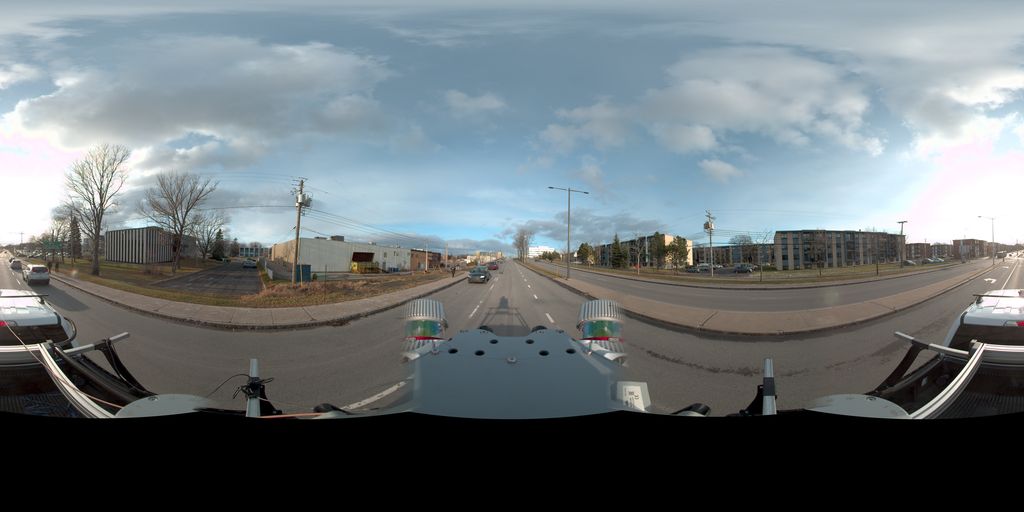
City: quebec_city